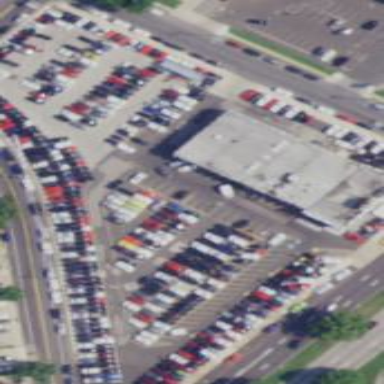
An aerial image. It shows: Building that houses car shop.